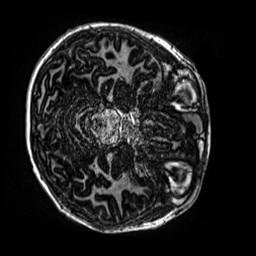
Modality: MP2RAGE
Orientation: axial
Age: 11
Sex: male
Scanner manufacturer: siemens
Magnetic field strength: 3 T
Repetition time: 4 s
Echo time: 0.00299 s